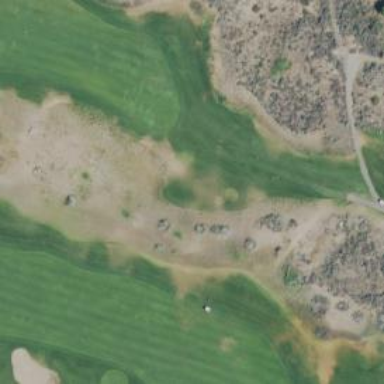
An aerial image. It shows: Sandy area is golf bunker.